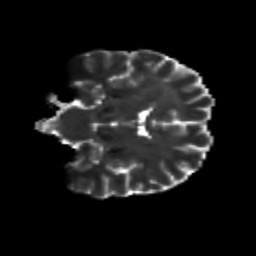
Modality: T2w
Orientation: coronal
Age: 35
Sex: male
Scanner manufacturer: siemens
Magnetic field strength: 3 T
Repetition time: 8.6 s
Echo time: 0.095 s